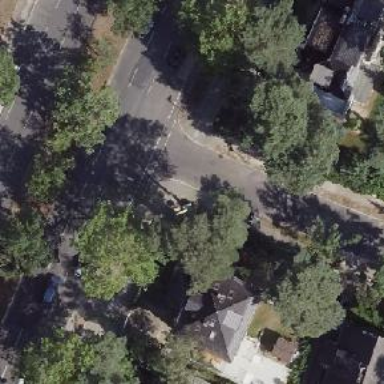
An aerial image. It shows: Unmarked road crossing.